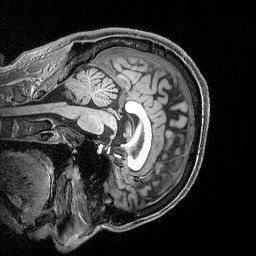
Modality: T1w
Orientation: sagittal
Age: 24
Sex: male
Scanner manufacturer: siemens
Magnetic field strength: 3 T
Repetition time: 2.3 s
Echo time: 0.00298 s